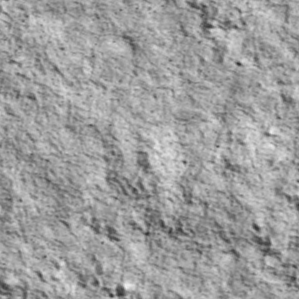
Label: non_frost